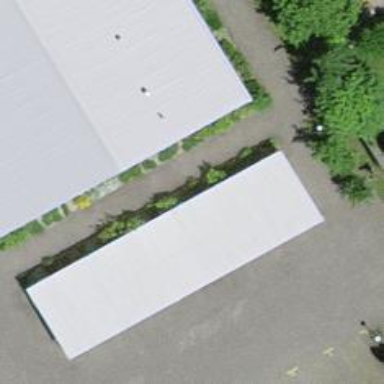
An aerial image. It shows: View of roof of building.